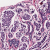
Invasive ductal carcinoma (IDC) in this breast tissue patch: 1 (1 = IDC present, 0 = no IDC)